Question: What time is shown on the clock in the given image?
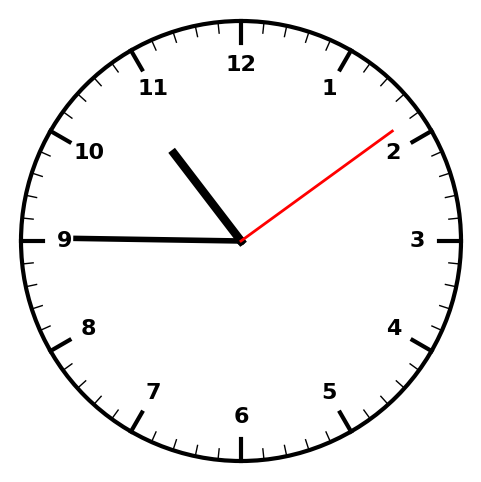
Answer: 10:45:09